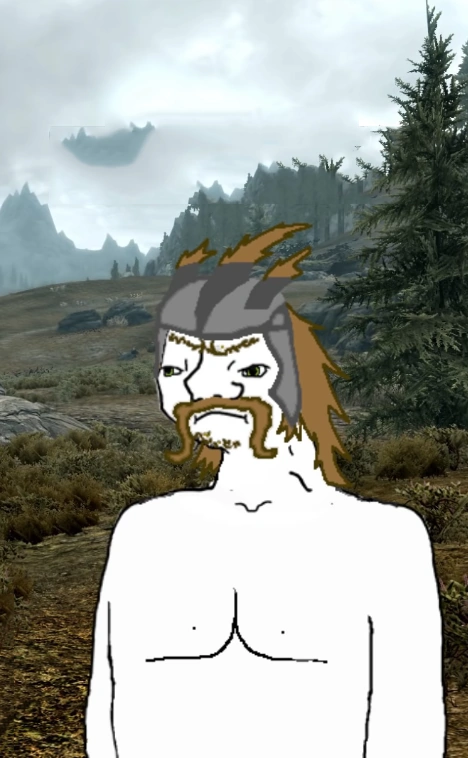
Label: 5_Wojak_with_Background